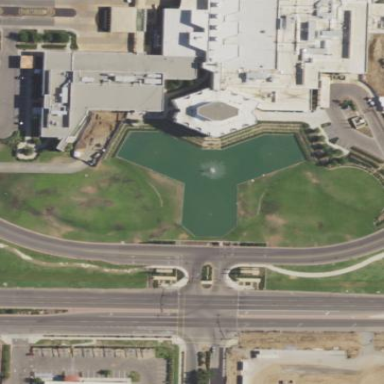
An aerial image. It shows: Fountain with flowing water.